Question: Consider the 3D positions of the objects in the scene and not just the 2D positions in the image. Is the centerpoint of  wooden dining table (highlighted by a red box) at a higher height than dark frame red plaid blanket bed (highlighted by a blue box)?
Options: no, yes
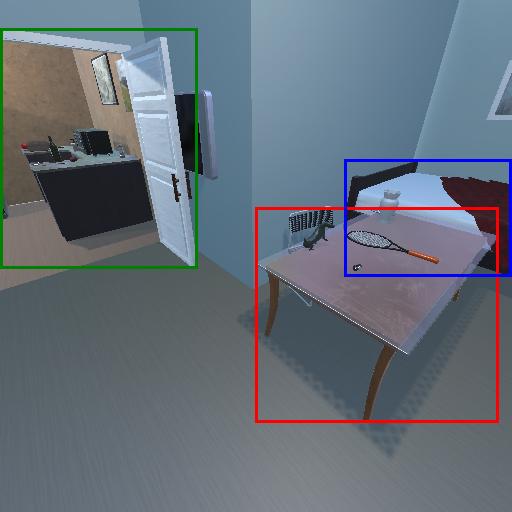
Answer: no